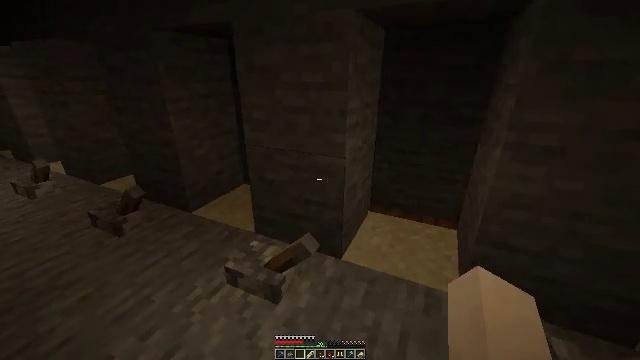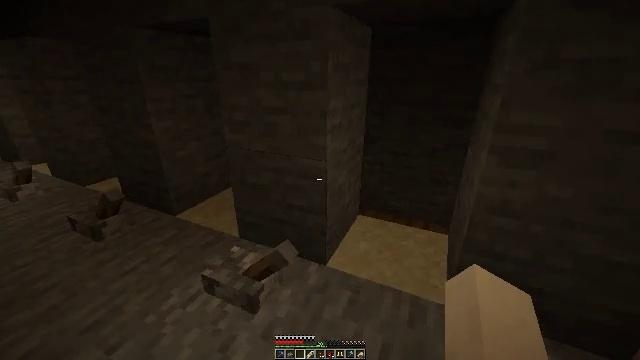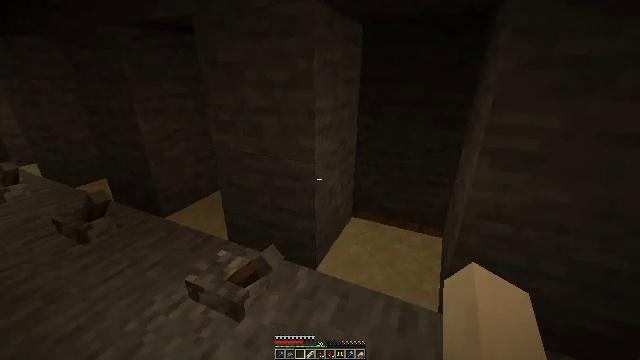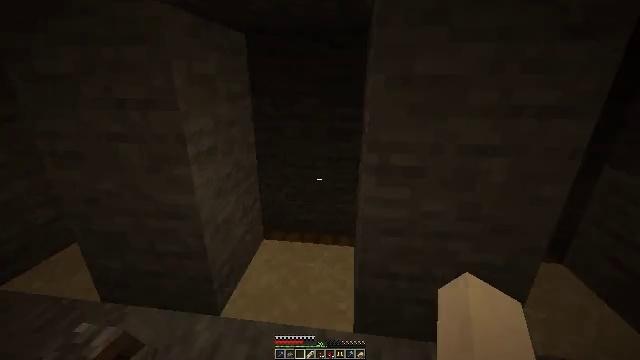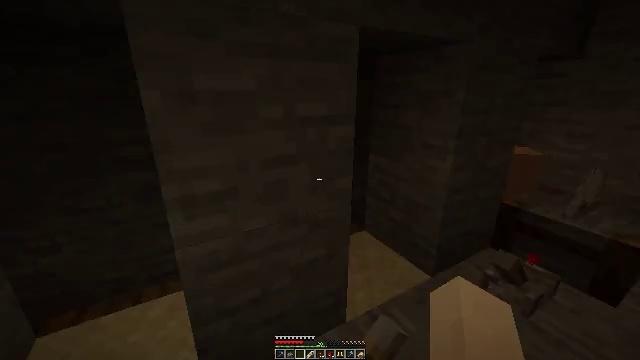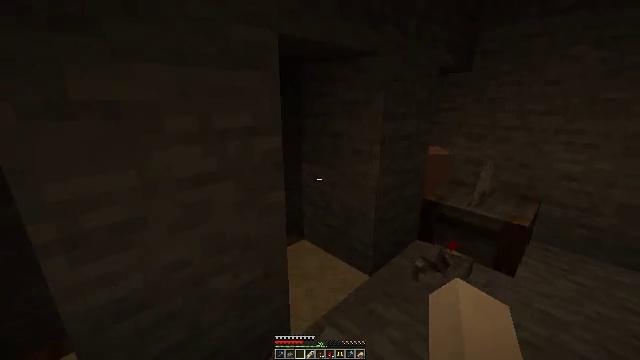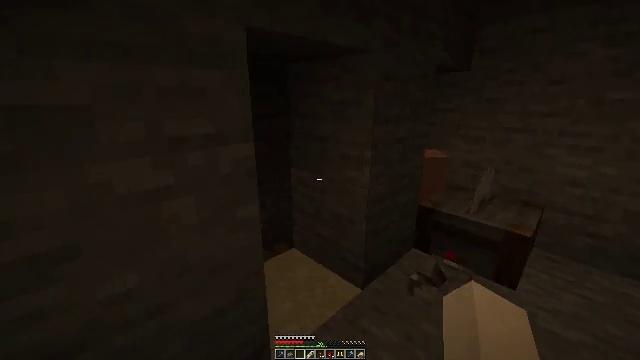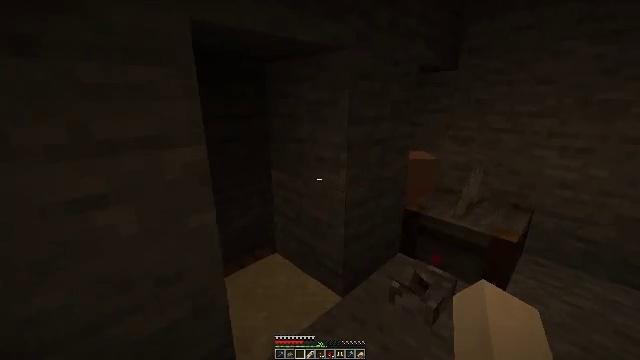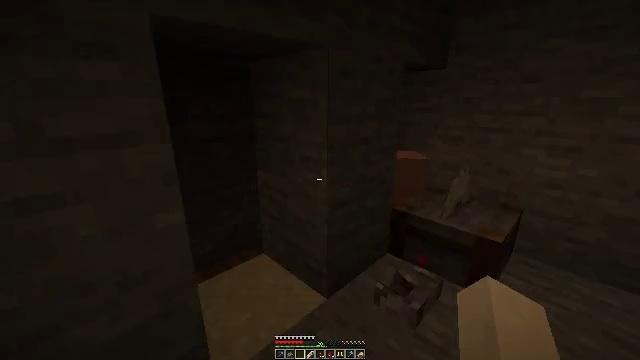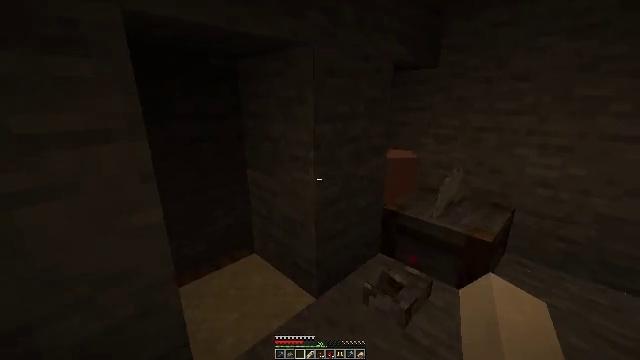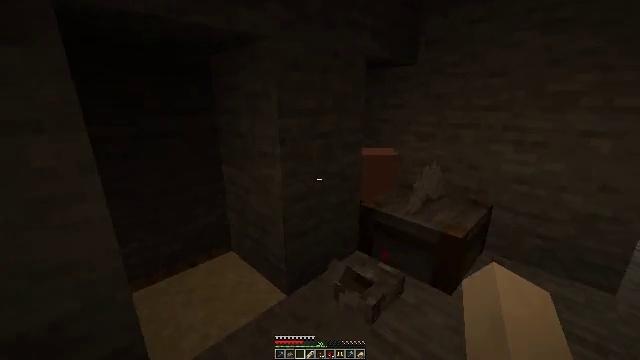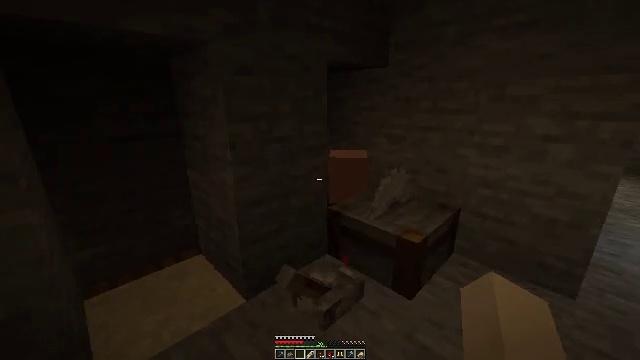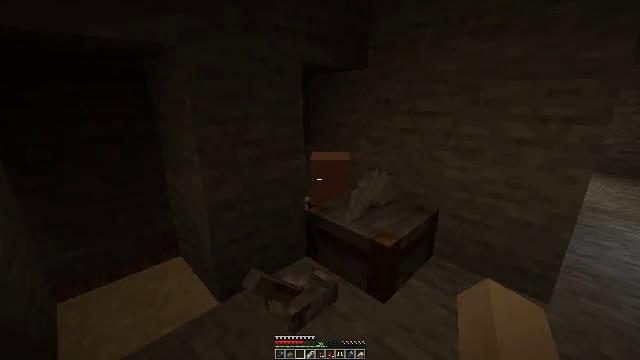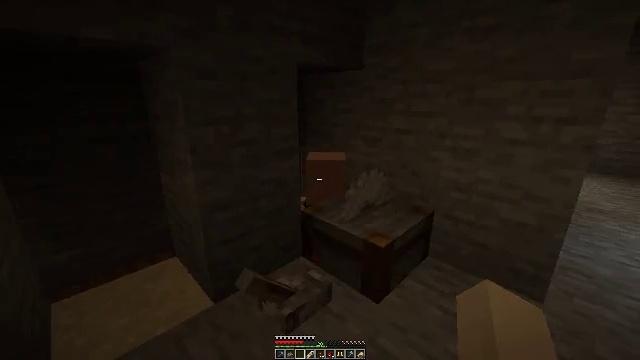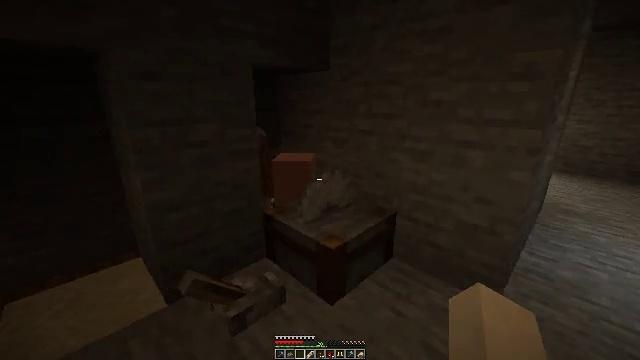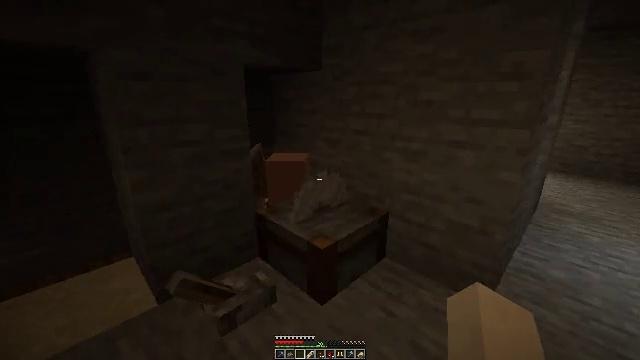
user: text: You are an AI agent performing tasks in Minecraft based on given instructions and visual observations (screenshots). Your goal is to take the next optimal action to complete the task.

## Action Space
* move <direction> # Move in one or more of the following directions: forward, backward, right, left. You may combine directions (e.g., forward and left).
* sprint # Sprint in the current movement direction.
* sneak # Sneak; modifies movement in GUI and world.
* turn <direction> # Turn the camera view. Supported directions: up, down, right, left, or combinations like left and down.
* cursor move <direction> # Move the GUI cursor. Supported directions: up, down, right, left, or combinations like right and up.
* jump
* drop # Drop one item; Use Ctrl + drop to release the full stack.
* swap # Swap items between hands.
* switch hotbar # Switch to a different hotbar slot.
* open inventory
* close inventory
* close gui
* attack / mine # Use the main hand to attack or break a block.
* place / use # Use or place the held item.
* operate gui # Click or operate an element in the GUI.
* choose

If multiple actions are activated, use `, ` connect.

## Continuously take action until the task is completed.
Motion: motion action
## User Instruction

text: Gather the brown mushroom in dark areas.
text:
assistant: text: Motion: move forward and move right
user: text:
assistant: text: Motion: move forward and move right
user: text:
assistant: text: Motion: move forward and move right, turn right and up
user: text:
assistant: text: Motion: move forward and move right, turn right and up
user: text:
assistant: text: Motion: move forward and move right, turn right and up
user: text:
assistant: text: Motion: move right
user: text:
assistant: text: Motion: move right
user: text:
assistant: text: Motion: move right
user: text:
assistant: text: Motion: move right
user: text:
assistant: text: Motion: move right
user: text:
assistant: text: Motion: move right
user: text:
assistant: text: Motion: move right
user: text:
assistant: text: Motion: move right
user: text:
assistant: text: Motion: move right
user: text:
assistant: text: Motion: move right
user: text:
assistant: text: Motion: move right
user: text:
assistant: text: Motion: move right
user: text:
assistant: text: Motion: move right
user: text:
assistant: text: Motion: move back and move right
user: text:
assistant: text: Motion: move back and move right, turn left
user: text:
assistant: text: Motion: move back and move right, turn left and down
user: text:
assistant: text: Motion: turn left
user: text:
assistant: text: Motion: turn left and up
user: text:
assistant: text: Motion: turn left and up
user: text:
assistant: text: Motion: turn left
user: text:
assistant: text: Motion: no_op
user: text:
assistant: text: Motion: no_op
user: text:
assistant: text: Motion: no_op
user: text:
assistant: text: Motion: no_op
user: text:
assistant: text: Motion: no_op